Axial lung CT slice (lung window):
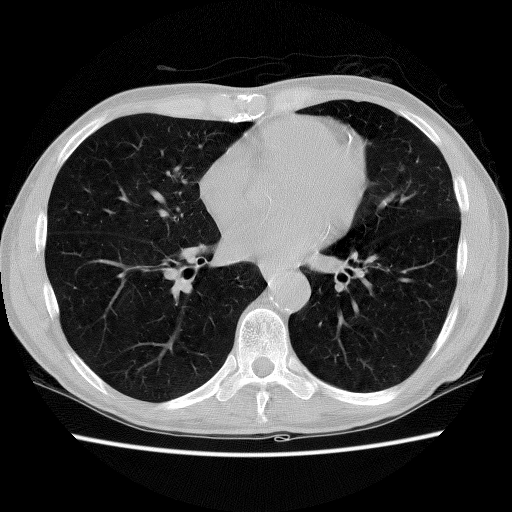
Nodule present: yes
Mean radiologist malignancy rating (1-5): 3